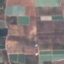
Land use / land cover class: PermanentCrop